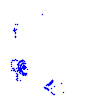
Particle: pion